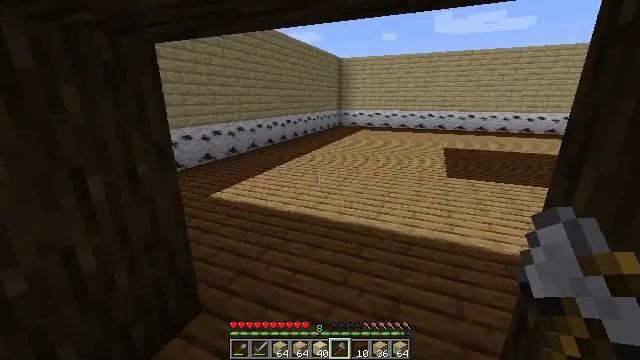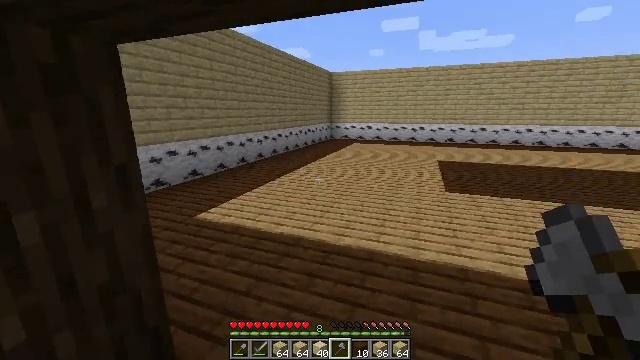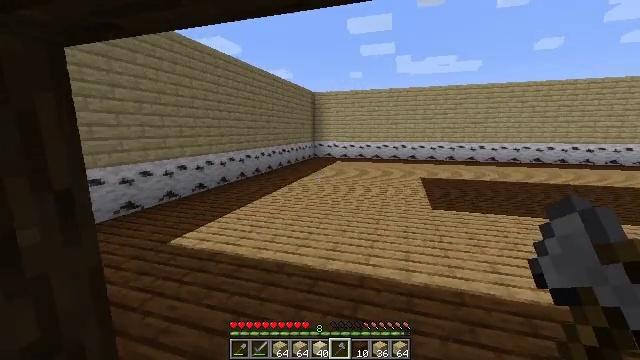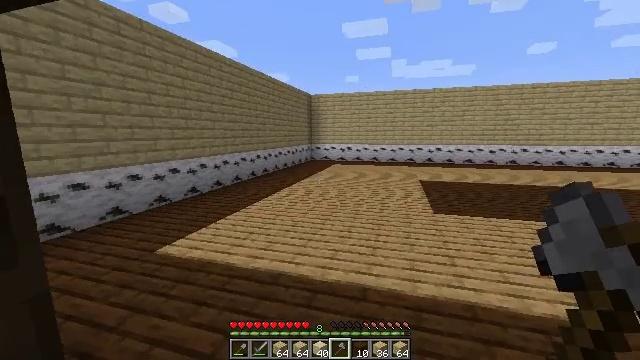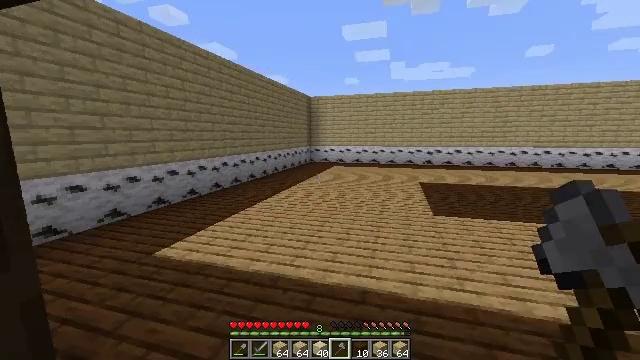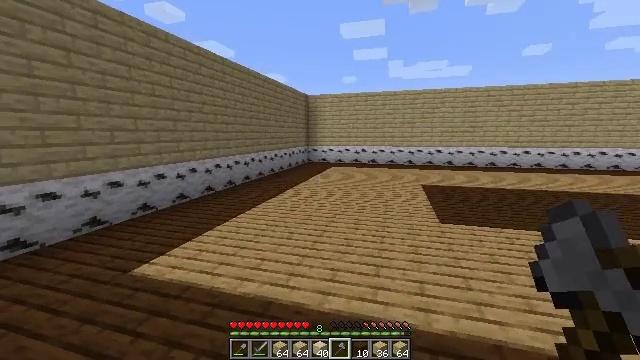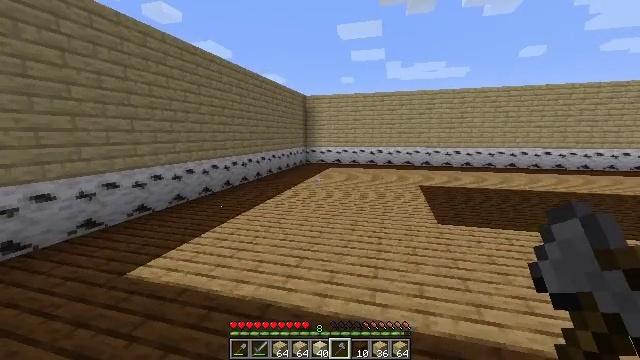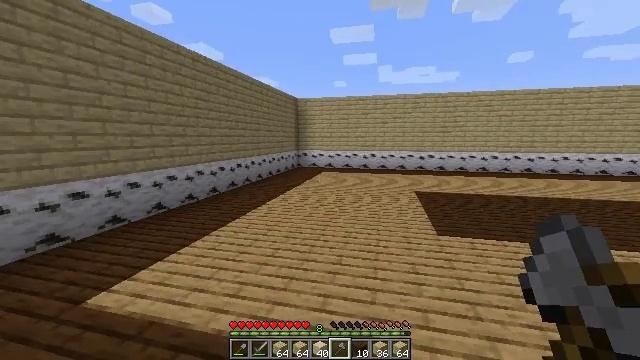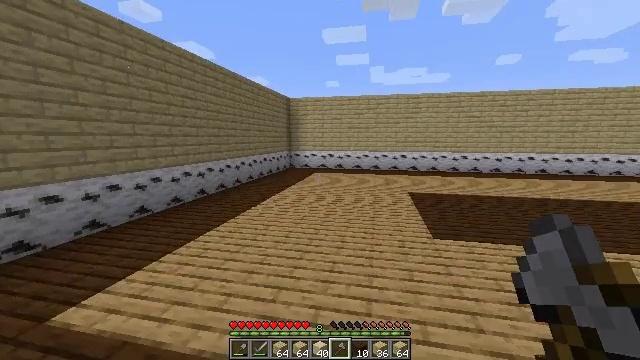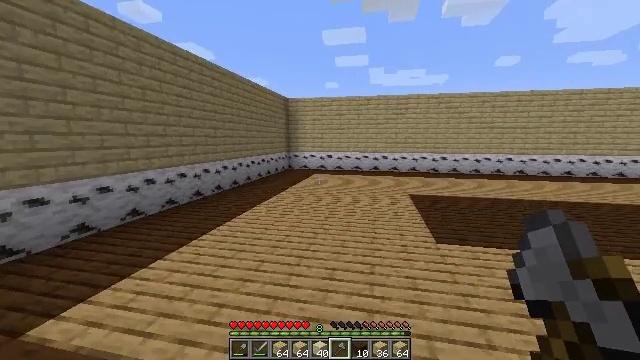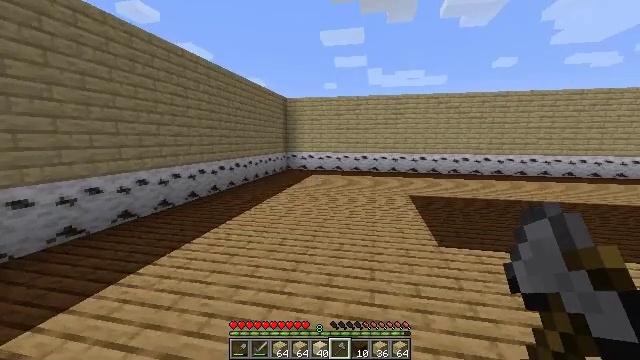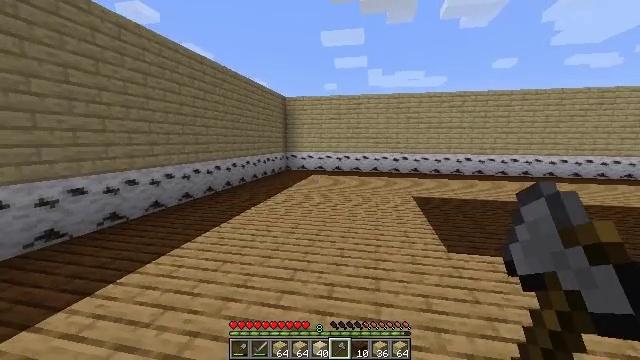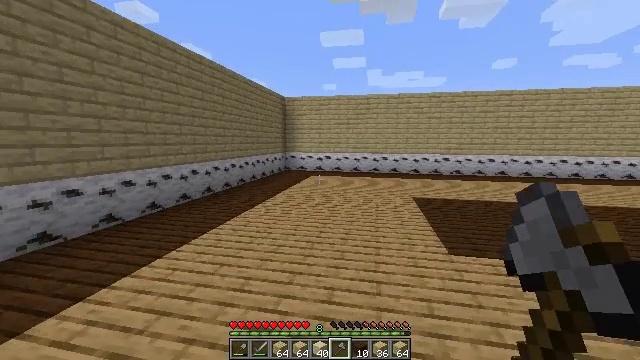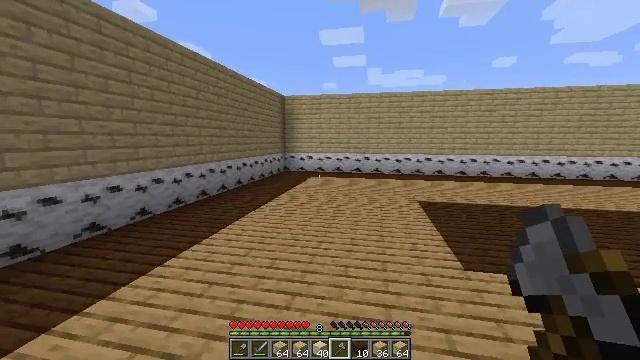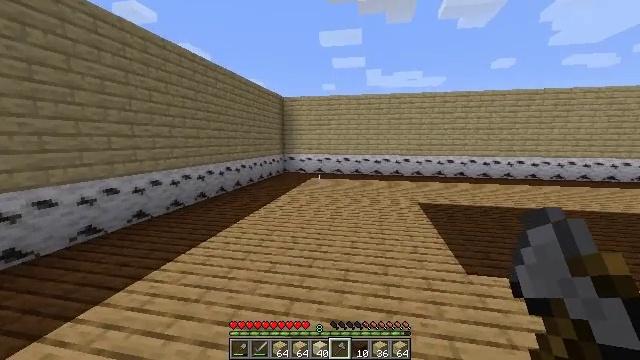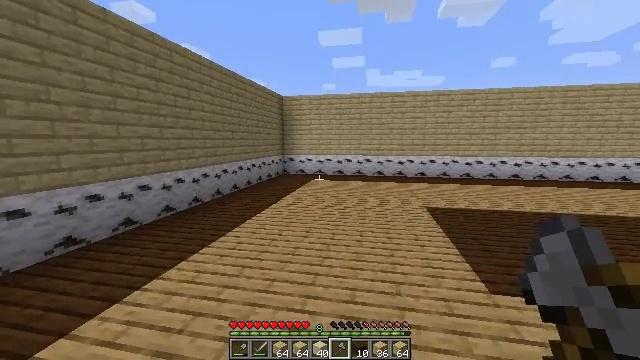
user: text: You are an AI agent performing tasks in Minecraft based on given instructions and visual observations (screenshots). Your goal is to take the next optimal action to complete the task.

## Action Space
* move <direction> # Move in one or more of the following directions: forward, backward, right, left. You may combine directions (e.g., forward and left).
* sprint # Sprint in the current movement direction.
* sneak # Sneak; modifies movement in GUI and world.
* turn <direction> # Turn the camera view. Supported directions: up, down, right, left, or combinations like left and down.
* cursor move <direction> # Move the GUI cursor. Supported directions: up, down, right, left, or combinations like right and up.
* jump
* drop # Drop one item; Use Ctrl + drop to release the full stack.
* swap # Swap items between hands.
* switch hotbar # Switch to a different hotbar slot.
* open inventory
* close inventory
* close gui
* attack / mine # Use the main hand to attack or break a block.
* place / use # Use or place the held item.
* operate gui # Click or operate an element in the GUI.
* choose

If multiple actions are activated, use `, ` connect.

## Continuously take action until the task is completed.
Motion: motion action
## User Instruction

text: Break the existing birch planks.
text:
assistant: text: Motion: move forward, turn right and up
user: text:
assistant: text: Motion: move forward, turn right and up
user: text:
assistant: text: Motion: move forward
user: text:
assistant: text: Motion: move forward
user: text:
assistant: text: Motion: move forward
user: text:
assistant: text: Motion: move forward
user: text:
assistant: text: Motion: move forward, turn right
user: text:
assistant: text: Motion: move forward, turn right
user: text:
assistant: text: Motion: move forward
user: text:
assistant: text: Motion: move forward
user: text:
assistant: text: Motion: move forward
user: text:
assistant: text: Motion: move forward
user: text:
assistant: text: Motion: move forward
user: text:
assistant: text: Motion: move forward
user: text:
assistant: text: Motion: move forward
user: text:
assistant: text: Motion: move forward
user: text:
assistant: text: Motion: move forward
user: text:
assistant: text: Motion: move forward
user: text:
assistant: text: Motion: move forward
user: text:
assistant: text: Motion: move forward, turn left
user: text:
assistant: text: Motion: move forward, turn left and up
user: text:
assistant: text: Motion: move forward, turn left and up
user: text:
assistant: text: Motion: move forward, turn left
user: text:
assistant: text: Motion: move forward, turn left
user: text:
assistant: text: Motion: turn left
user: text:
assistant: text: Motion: turn left
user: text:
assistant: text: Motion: turn left
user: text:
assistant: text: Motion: turn left
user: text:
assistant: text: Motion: turn left
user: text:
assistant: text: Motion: no_op